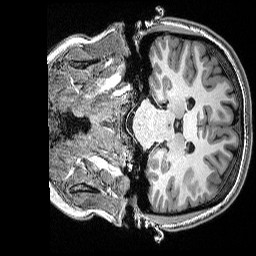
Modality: T1w
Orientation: coronal